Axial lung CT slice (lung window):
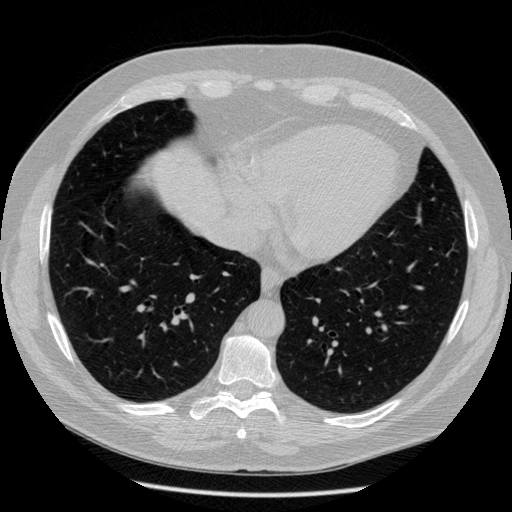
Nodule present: no